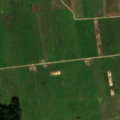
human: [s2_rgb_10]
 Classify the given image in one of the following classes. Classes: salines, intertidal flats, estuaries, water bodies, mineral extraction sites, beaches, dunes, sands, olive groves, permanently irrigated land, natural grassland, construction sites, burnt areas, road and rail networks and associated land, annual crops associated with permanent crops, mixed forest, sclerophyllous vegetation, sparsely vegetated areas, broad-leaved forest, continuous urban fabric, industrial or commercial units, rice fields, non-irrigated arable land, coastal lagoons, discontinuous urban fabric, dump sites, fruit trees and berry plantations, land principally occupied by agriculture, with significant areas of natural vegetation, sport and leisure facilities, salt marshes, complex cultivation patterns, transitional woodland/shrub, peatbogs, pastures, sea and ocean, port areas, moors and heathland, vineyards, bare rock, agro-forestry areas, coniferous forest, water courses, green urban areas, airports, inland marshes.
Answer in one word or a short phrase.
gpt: non-irrigated arable land, pastures, mixed forest